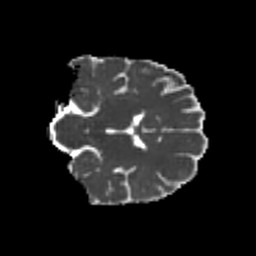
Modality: MD
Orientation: coronal
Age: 22
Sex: male
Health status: healthy
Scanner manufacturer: philips
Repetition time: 7.394 s
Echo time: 0.08599 s